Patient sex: F
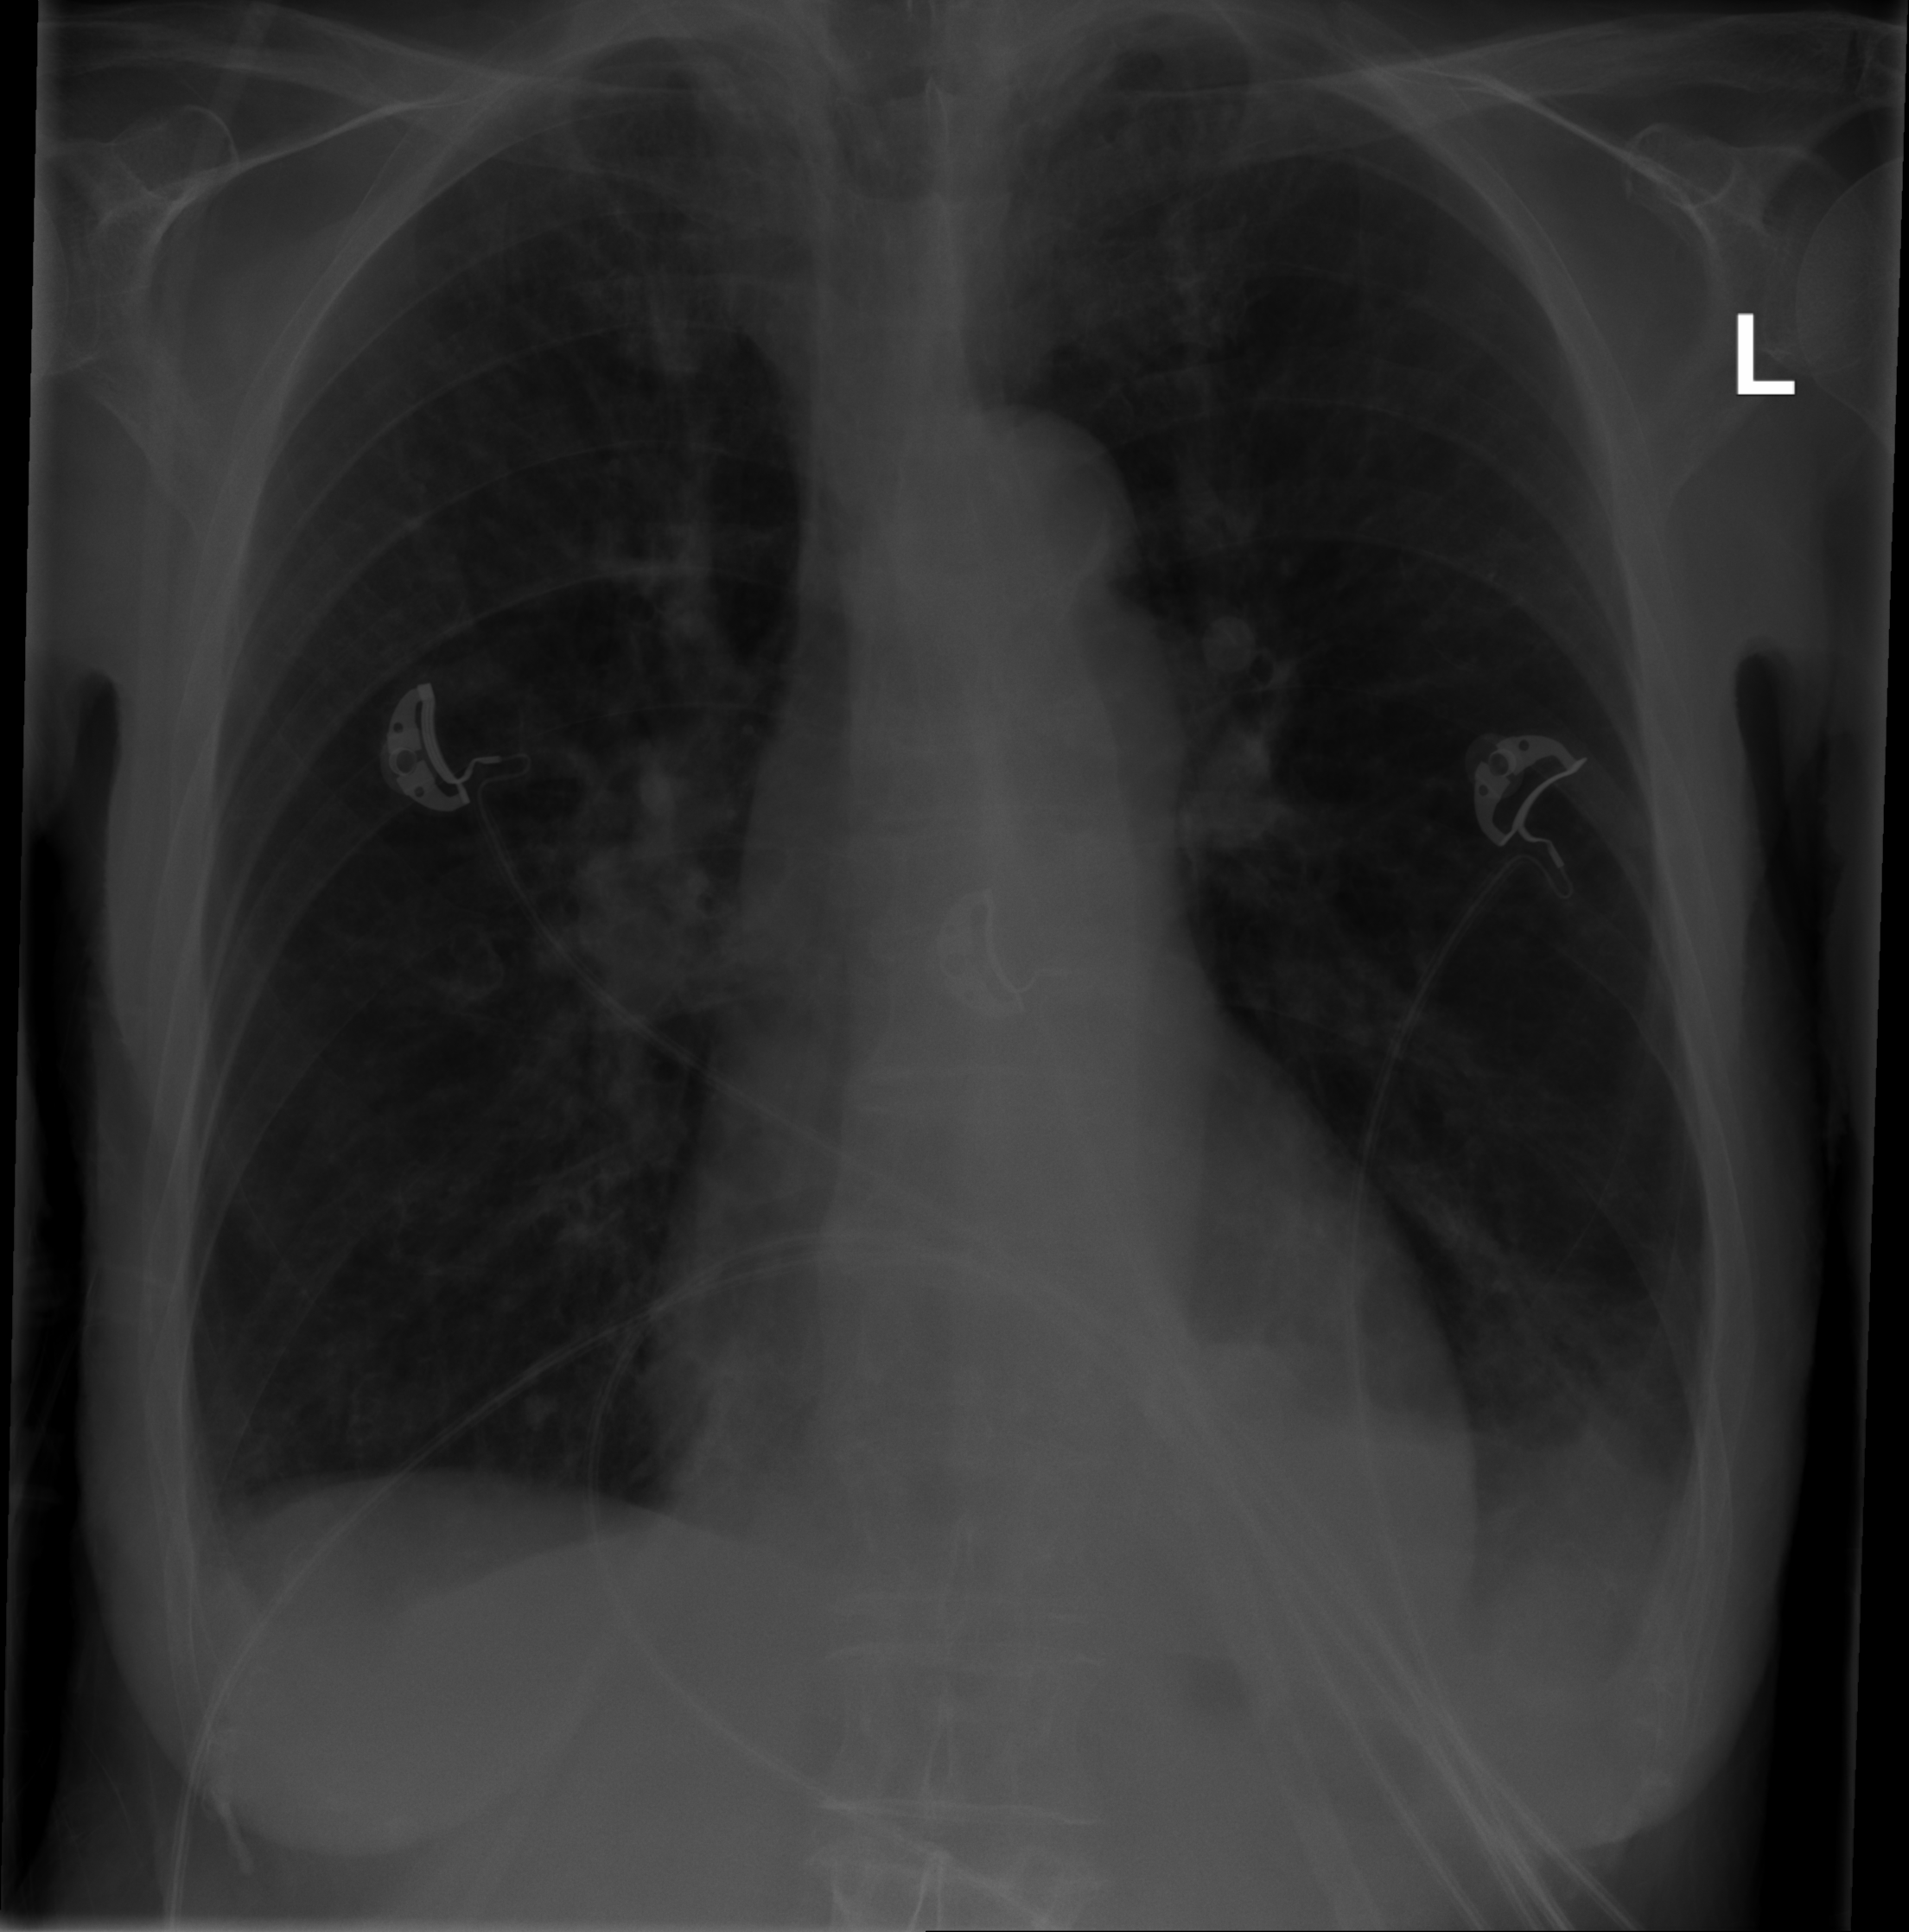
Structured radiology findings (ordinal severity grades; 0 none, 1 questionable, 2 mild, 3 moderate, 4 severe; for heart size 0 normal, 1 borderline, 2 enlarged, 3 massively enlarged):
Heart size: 0
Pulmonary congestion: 0
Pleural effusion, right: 0
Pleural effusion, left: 1
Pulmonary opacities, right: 0
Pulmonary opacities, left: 0
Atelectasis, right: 0
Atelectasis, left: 0